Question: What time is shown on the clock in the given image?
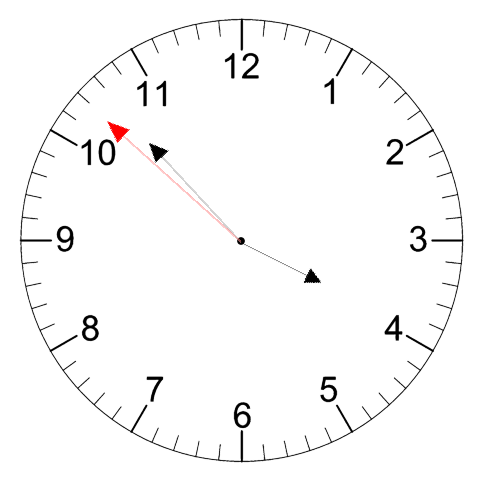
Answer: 03:52:52